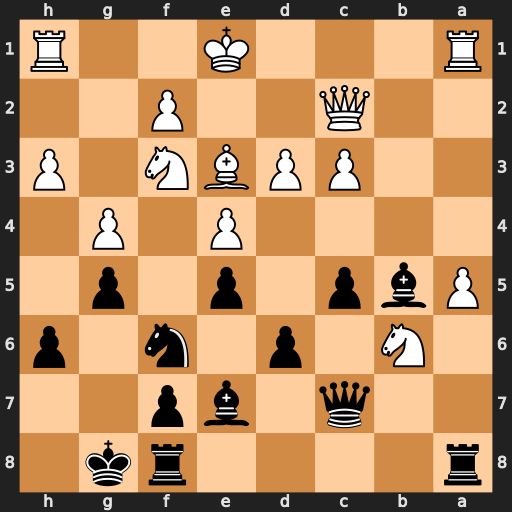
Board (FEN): r4rk1/2q1bp2/1N1p1n1p/Pbp1p1p1/4P1P1/2PPBN1P/2Q2P2/R3K2R
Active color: b
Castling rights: KQ
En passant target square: -
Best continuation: Qxb6 axb6 Rxa1+ Bc1 Bxd3 Qxd3 Rxc1+